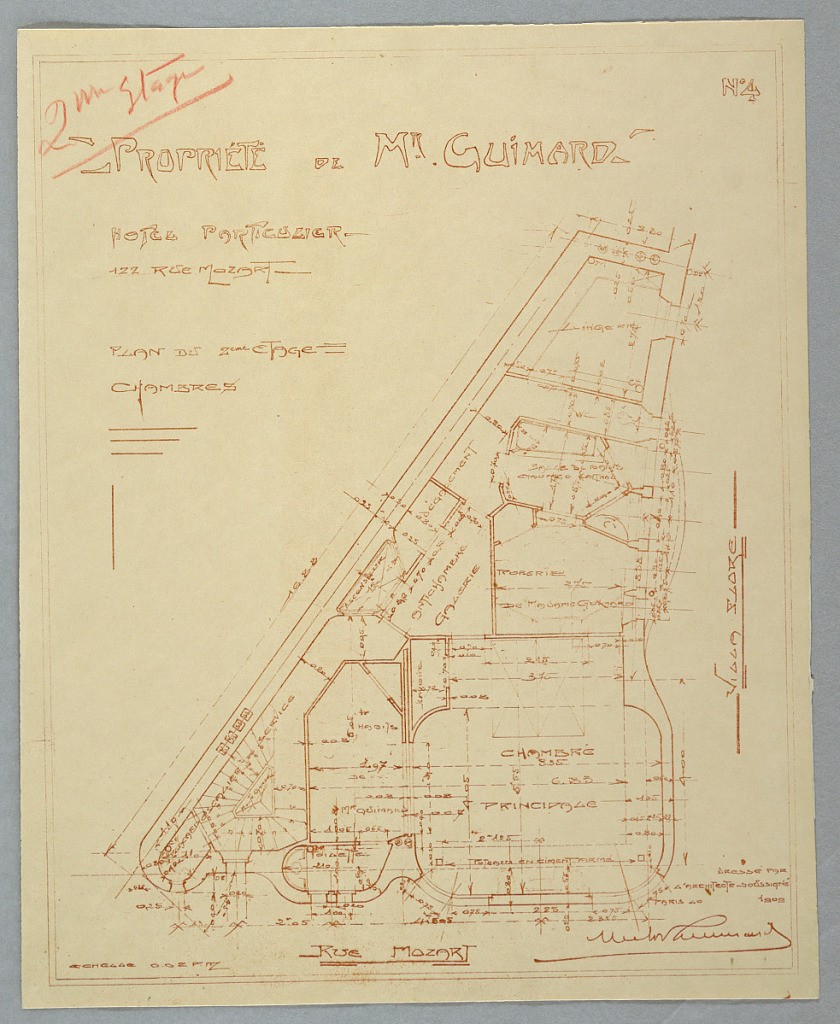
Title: Floor Plan for the Second Floor of the Home of Hector Guimard, 22 Rue Mozart
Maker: Hector Guimard, French, 1867–1942
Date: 1909
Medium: Photostat, pen and brown ink on paper
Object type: Photostat
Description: Floor plan for the home of Hector Guimard, detailing the layout, scale and function of the rooms for the second floor.